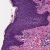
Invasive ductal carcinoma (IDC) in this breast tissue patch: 0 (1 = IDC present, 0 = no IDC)